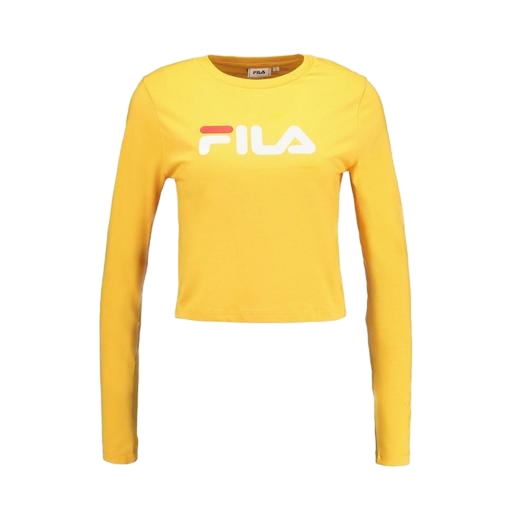
yellow iconic women's long-sleeved t-shirt, long-sleeve jersey tee, longsleeve t-shirt, white background